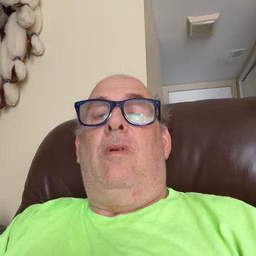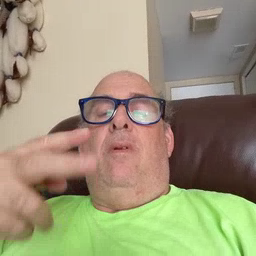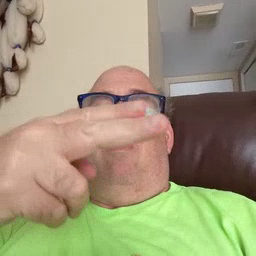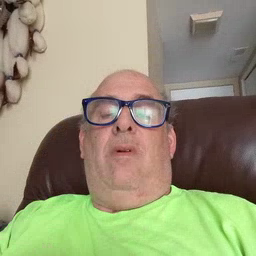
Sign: scissors